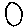
Label: circle